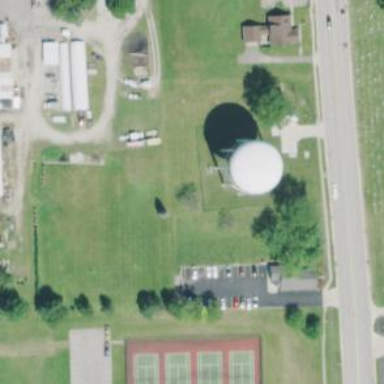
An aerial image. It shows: Water tower that is man-made.